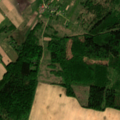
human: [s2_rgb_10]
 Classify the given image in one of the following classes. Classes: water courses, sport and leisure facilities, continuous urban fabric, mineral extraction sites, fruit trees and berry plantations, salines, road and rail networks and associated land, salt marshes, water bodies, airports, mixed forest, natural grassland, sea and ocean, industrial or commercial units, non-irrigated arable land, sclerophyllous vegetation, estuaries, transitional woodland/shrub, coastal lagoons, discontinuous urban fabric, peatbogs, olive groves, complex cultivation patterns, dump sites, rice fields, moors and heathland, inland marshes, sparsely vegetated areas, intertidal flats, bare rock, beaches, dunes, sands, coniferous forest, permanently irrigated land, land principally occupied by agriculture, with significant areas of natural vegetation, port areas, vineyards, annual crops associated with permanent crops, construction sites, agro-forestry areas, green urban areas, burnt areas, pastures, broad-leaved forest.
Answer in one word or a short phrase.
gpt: non-irrigated arable land, complex cultivation patterns, broad-leaved forest, transitional woodland/shrub